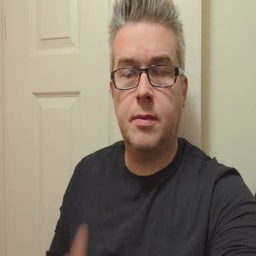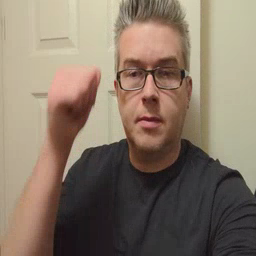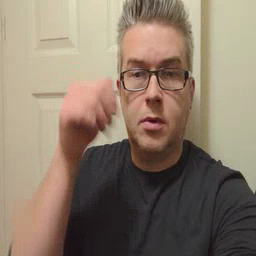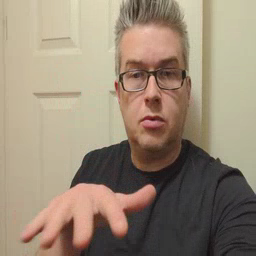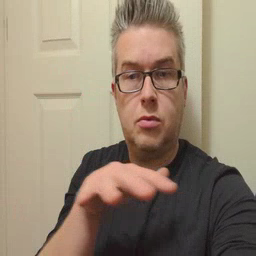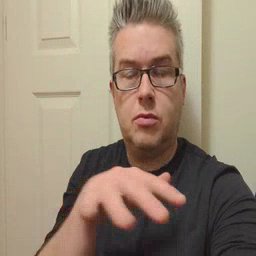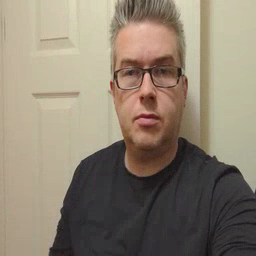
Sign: backyard